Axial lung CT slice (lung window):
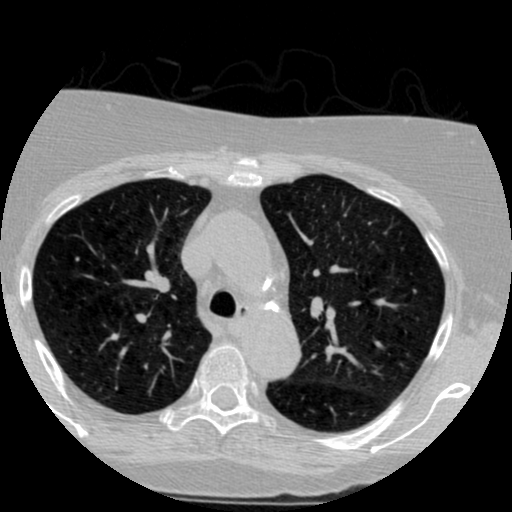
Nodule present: no